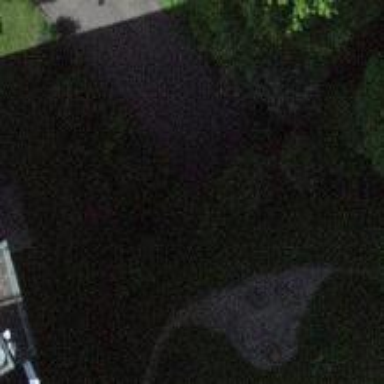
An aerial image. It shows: Retaining wall.